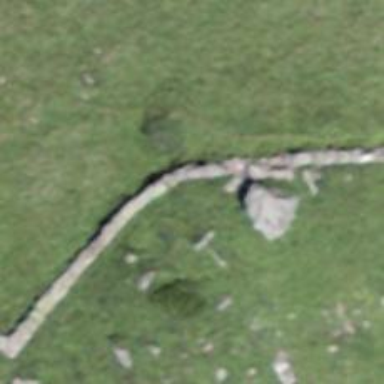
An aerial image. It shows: Wall barrier.